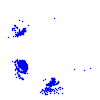
Particle: pion